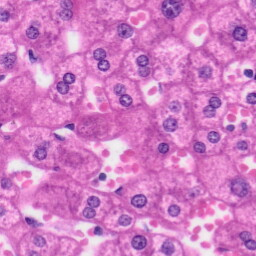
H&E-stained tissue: Liver